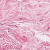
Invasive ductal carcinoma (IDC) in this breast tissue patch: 0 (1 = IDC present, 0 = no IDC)